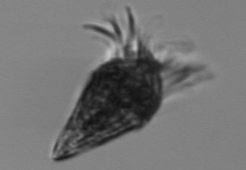
Label: Strombidium_wulffi